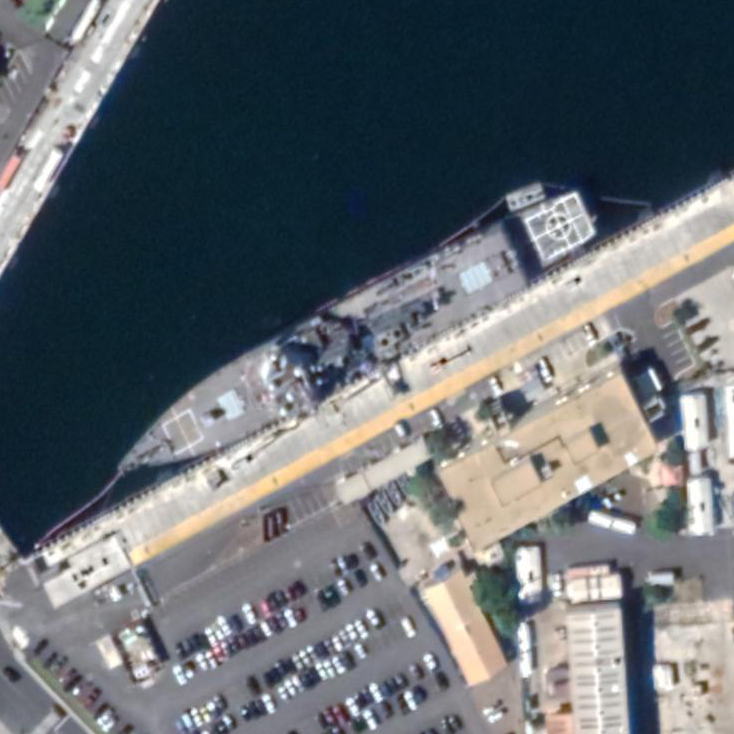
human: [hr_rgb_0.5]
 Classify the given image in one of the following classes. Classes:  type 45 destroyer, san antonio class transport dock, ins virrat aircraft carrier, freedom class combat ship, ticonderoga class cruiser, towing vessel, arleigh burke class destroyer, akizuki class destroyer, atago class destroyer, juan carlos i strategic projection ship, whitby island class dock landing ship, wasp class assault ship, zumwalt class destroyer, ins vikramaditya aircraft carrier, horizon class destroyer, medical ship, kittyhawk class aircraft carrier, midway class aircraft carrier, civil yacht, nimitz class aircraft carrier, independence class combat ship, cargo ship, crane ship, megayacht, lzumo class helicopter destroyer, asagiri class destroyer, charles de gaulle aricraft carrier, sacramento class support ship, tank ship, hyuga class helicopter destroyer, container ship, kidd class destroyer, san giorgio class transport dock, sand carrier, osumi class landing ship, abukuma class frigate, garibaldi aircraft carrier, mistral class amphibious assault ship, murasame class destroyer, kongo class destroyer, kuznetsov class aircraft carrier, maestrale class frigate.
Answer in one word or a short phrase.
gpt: Arleigh Burke class destroyer